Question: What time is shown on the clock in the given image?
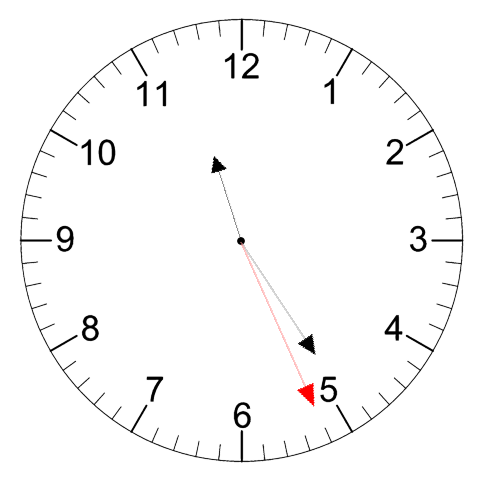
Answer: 11:24:26